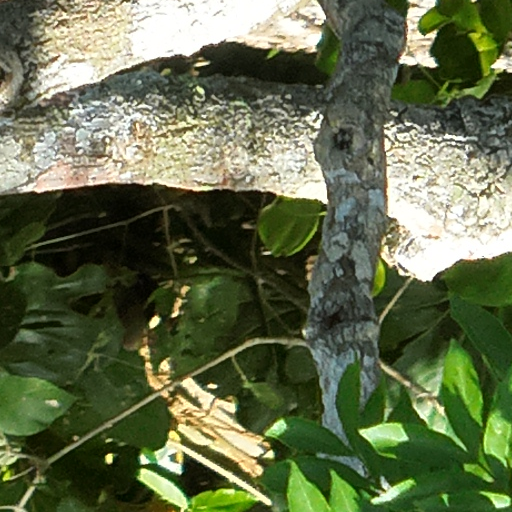
Species: Jacaranda copaia
GBIF accepted scientific name: Jacaranda copaia
Crown area (m\u00b2): 202.453